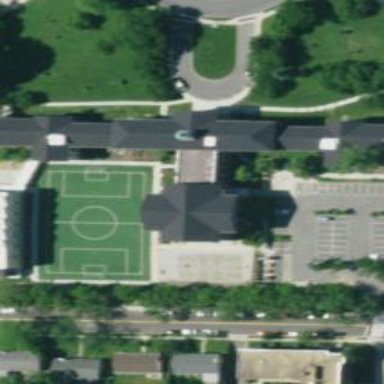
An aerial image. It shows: School building.